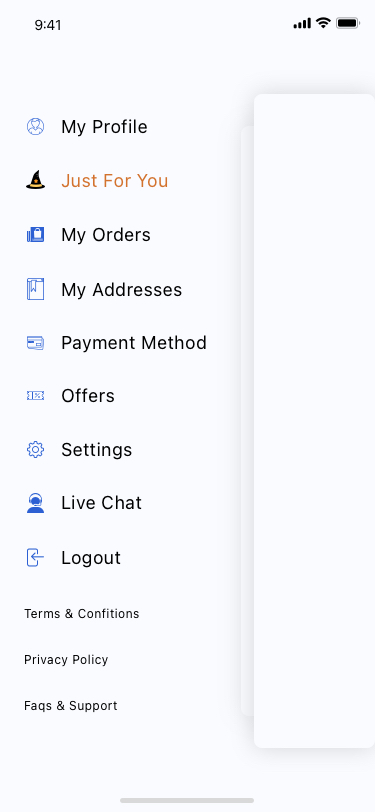
Text in this UI design:
Terms & Confitions
Privacy Policy
Faqs & Support
Logout
Settings
Live Chat
Offers
Payment Method
My Addresses
My Orders
My Profile
Just For You